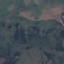
Land use / land cover: HerbaceousVegetation